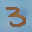
Label: 3